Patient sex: F
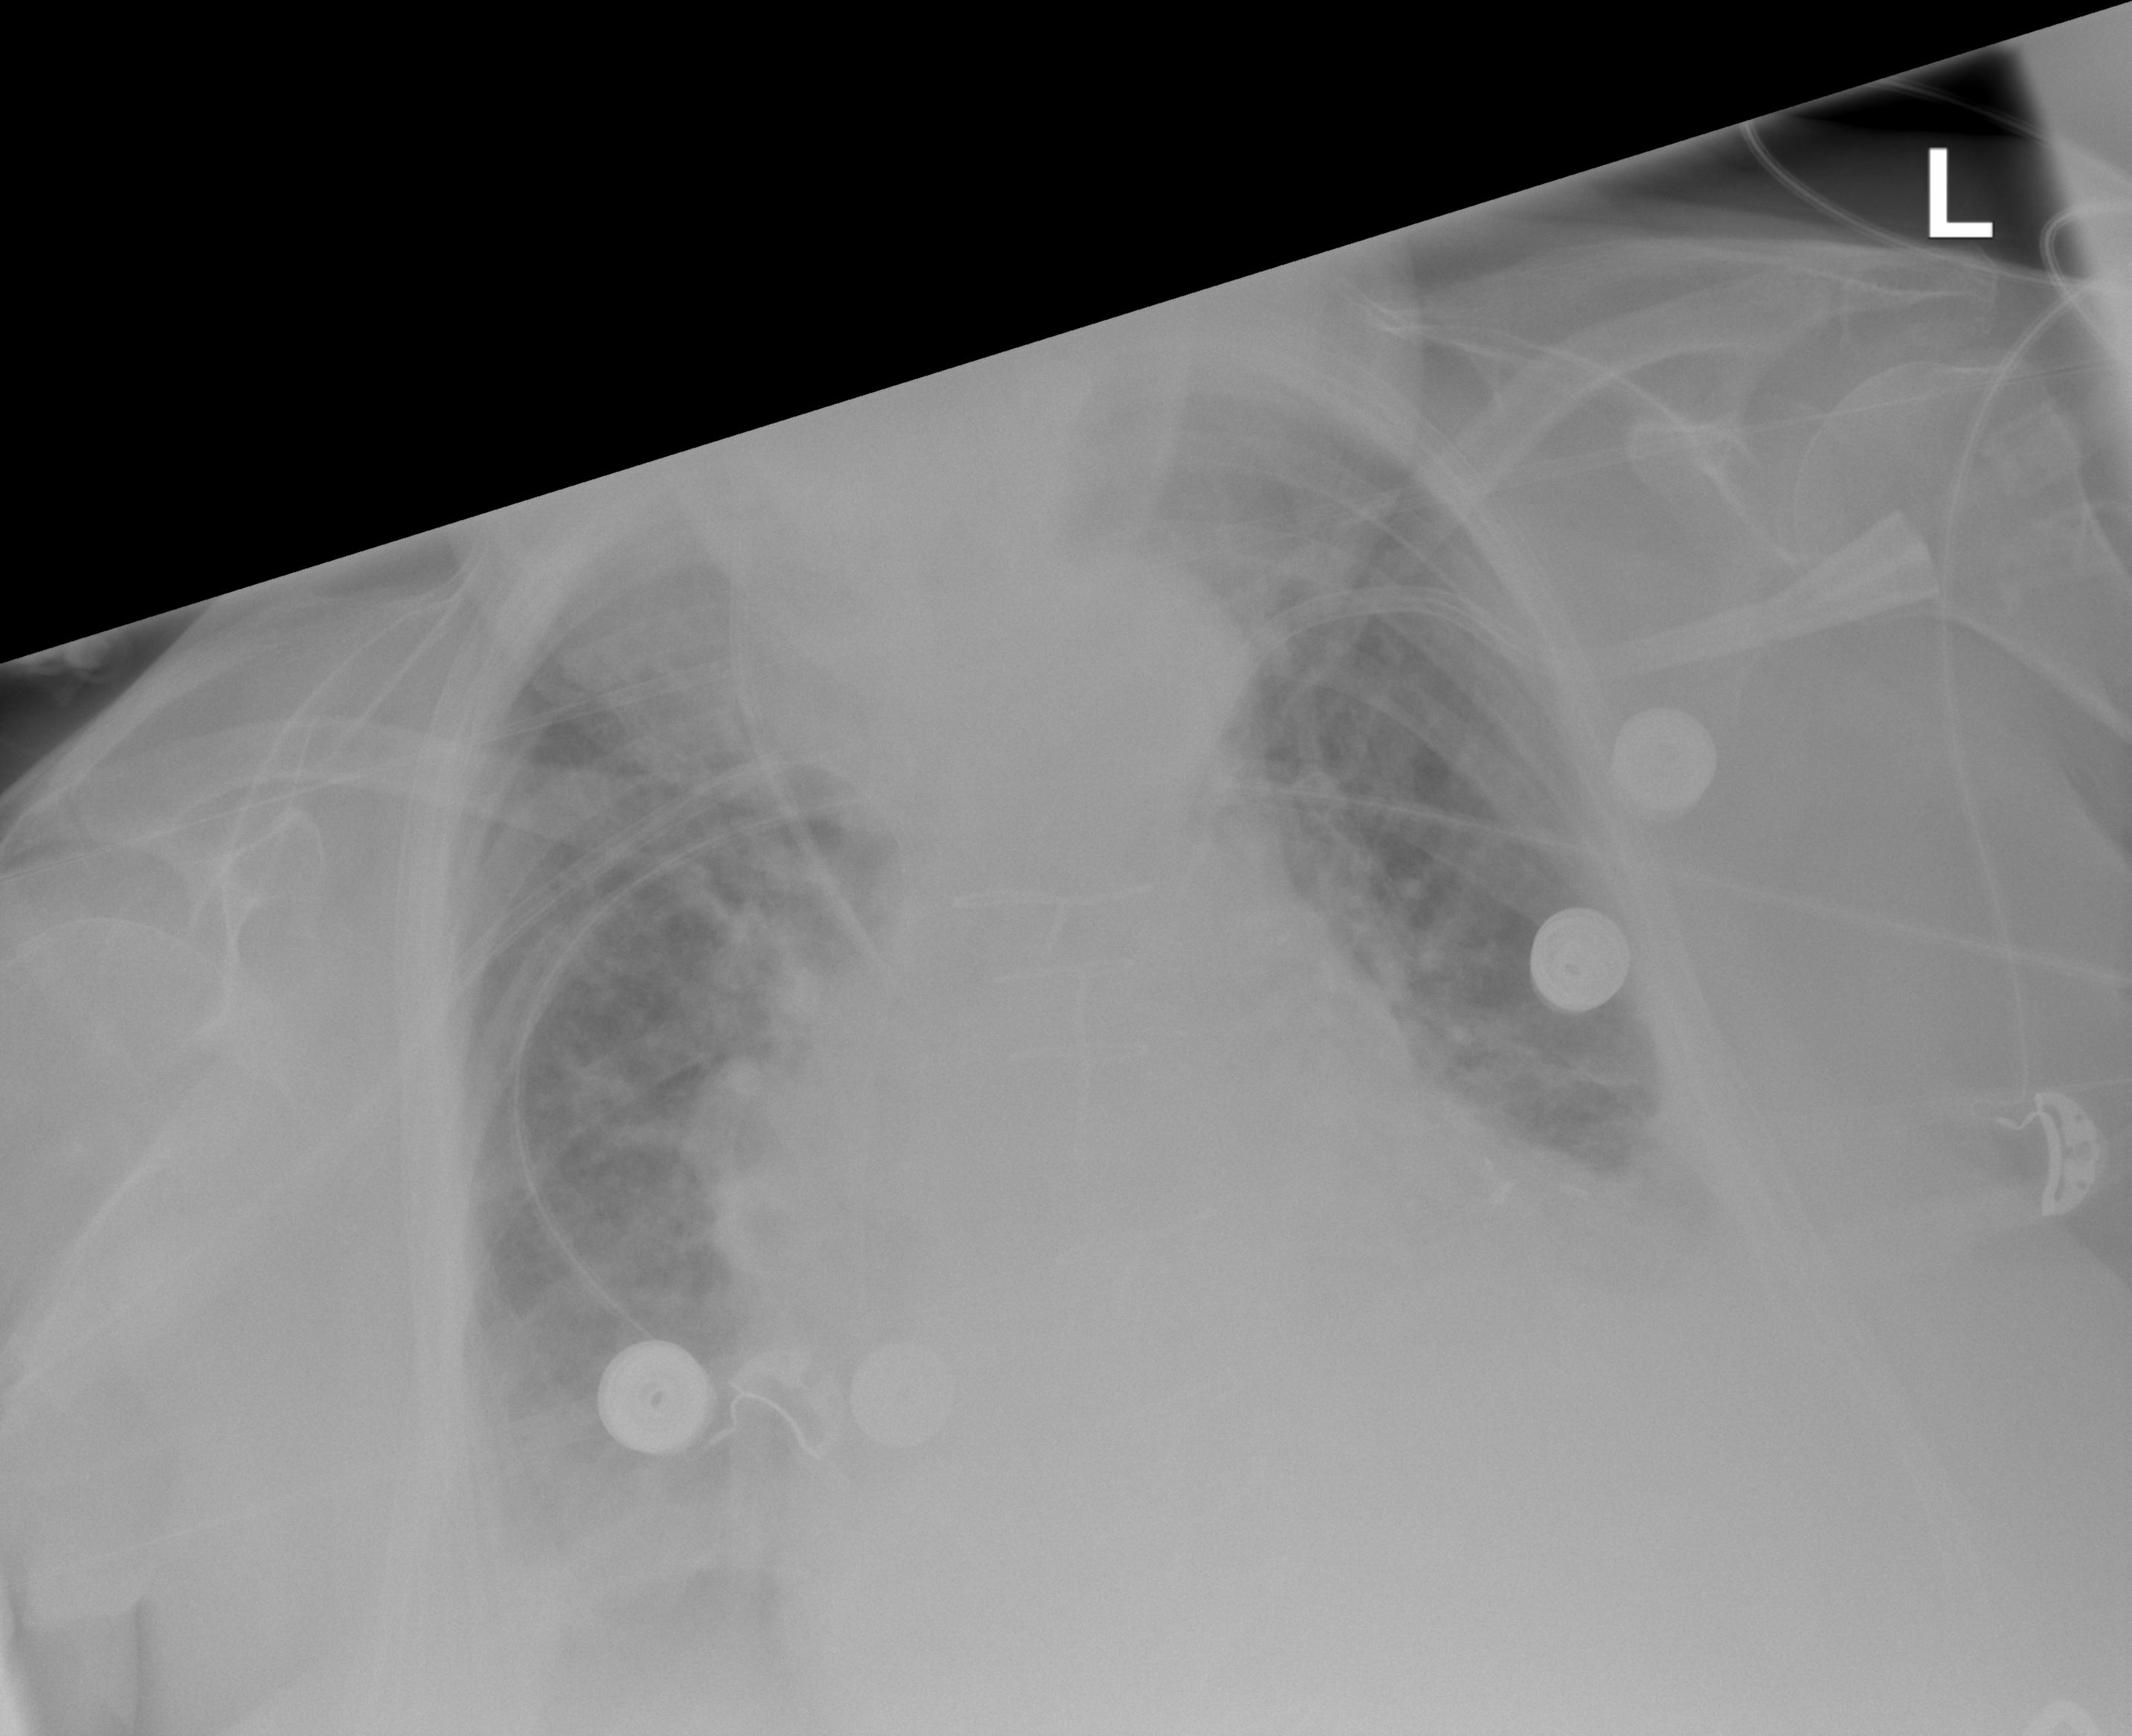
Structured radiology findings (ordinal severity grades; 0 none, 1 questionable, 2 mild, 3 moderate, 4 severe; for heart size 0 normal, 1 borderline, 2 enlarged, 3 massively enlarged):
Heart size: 2
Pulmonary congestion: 2
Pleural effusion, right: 2
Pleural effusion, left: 2
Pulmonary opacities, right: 0
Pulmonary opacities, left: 0
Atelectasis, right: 2
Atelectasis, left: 2